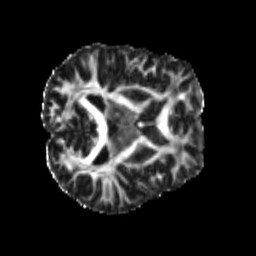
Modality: FA
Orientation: axial
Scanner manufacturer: siemens
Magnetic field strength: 3 T
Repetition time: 4 s
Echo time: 0.0594 s